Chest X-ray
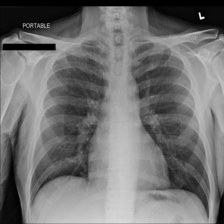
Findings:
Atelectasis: negative
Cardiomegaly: negative
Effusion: negative
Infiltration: positive
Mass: negative
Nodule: negative
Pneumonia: negative
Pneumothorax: negative
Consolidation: negative
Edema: negative
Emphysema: negative
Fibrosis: negative
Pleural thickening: negative
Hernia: negative